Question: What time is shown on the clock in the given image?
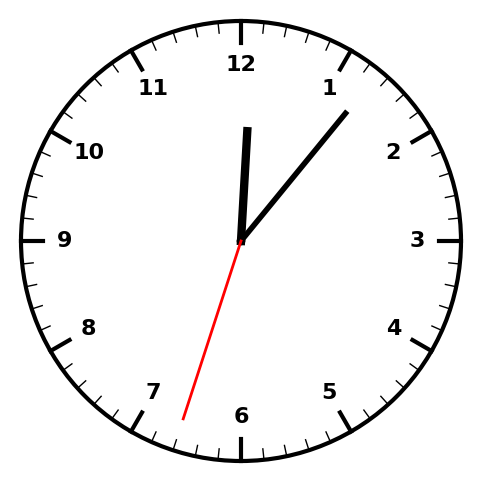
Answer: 12:06:33